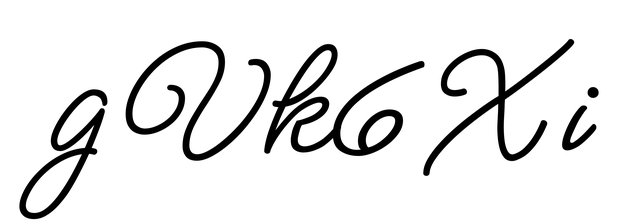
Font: MeowScript-Regular